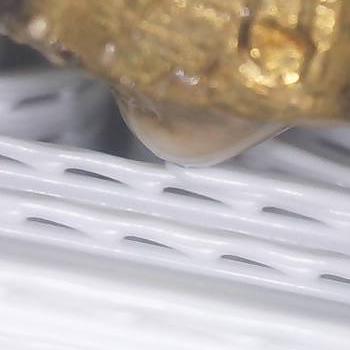
Flow rate: 168%